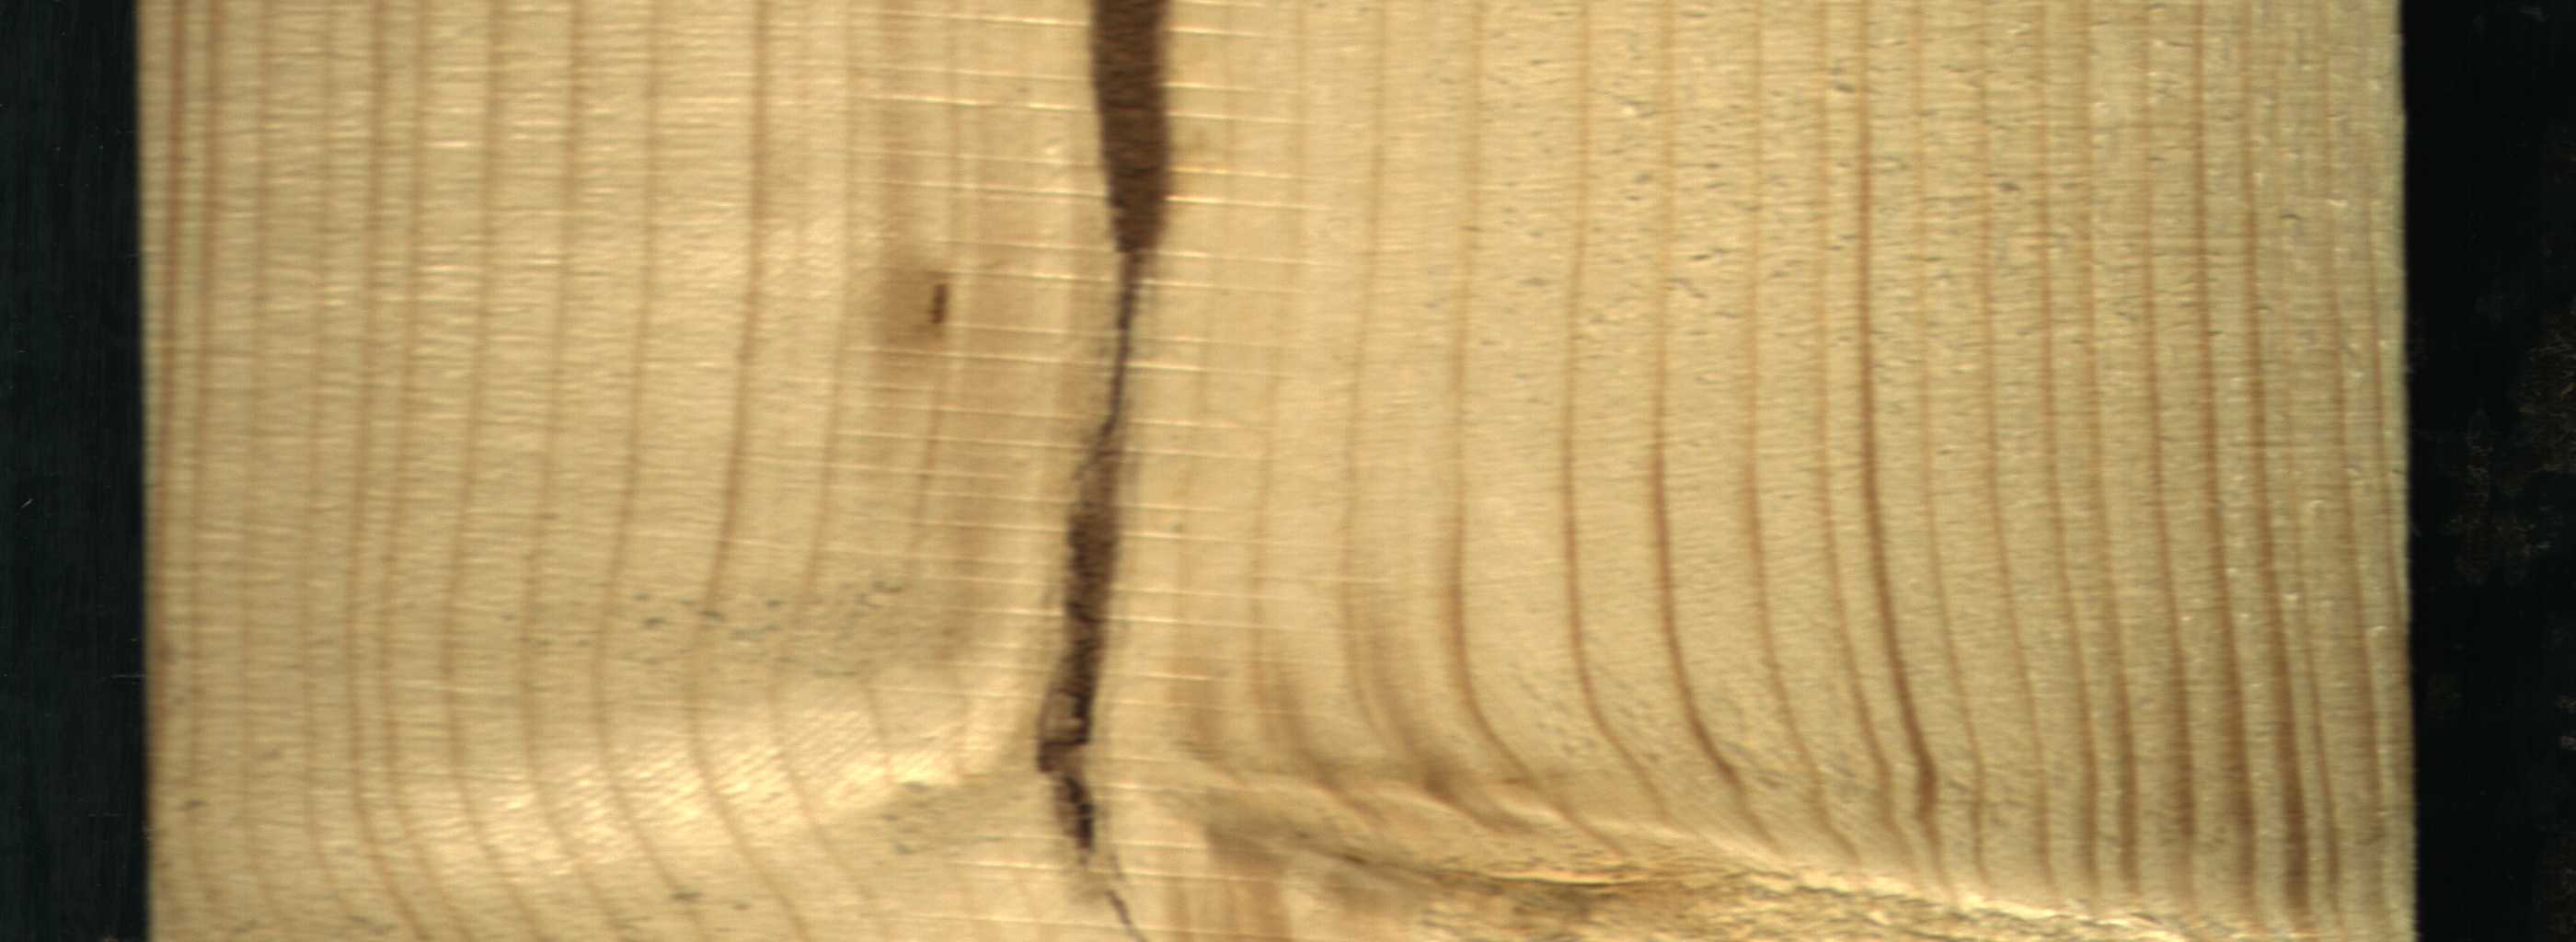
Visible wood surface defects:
Marrow
resin